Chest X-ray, PA view. Patient: 41 years old, sex M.
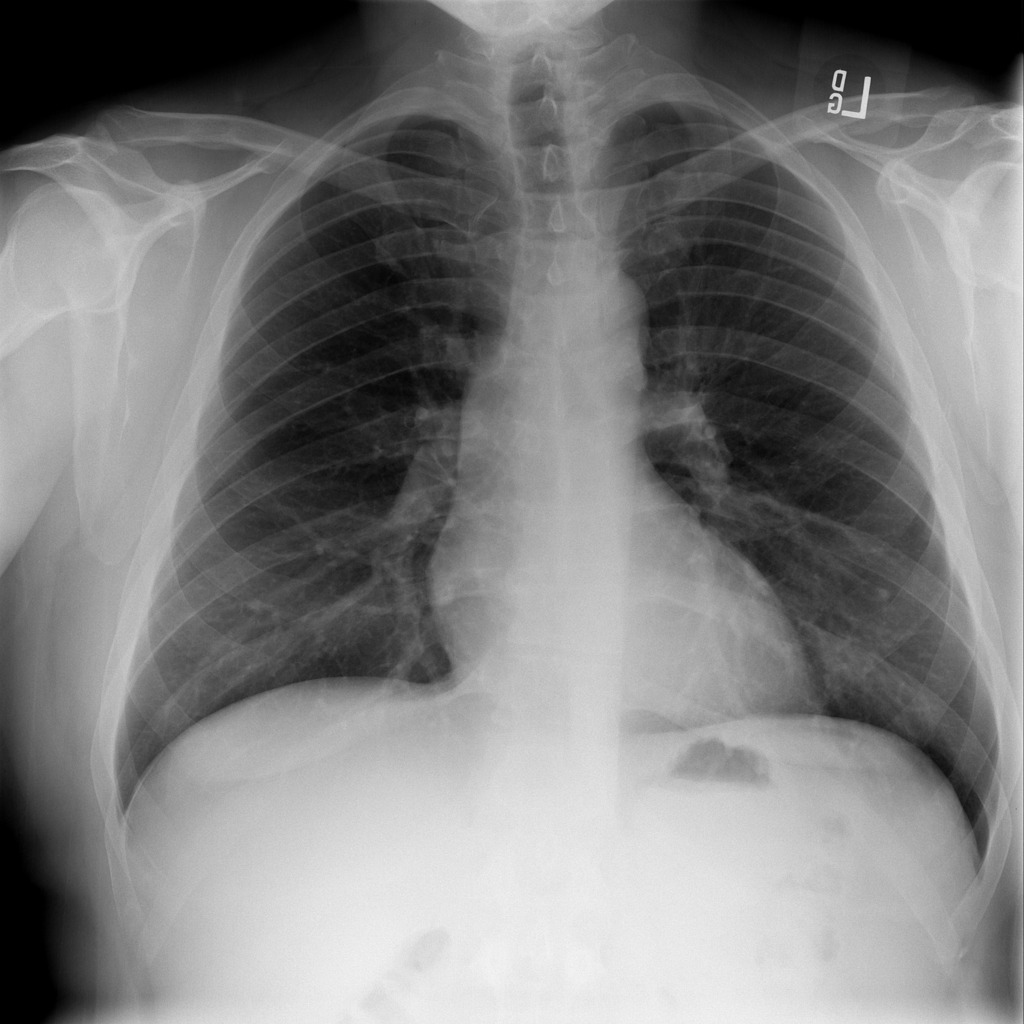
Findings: No Finding